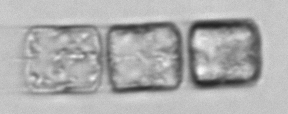
Label: Lauderia_annulata